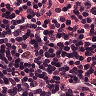
Metastatic tissue present: no